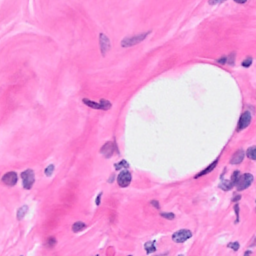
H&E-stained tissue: Breast